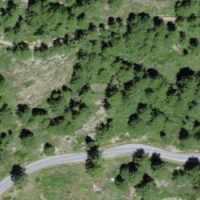
EUNIS habitat code: 43
Species observed at this site:
Juniperus communis